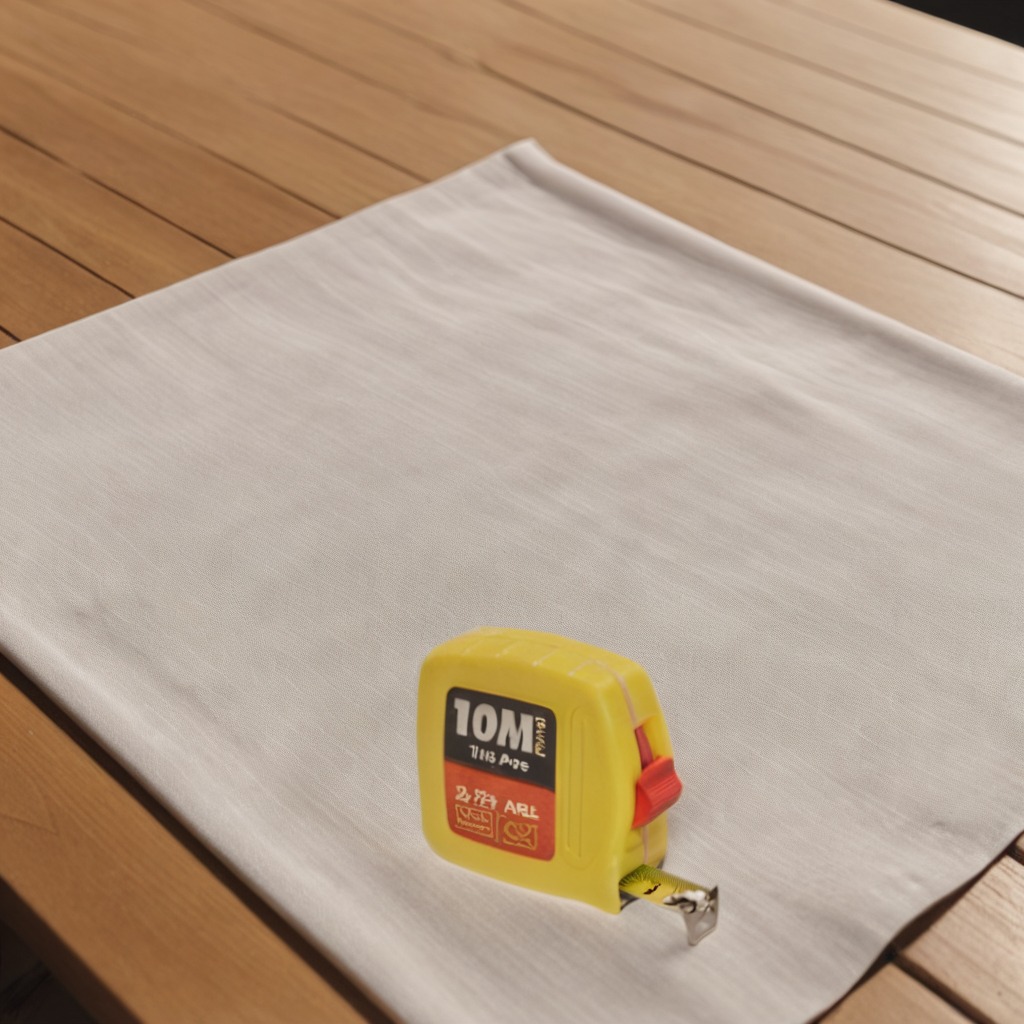
A measuring tape is lying on a wooden table.